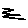
Label: zigzag